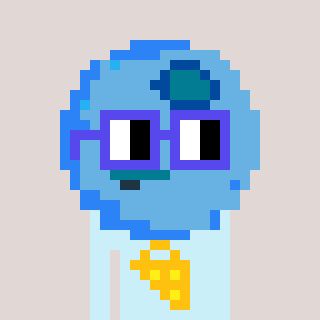
a pixel art character with square blue glasses, a blueberry-shaped head and a cold-colored body on a warm background